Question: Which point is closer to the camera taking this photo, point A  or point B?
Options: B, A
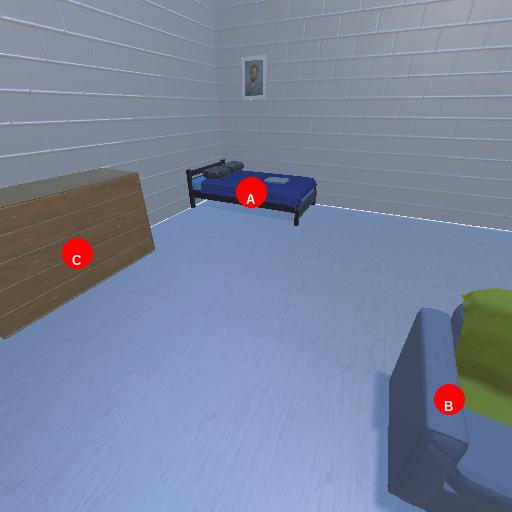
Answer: B